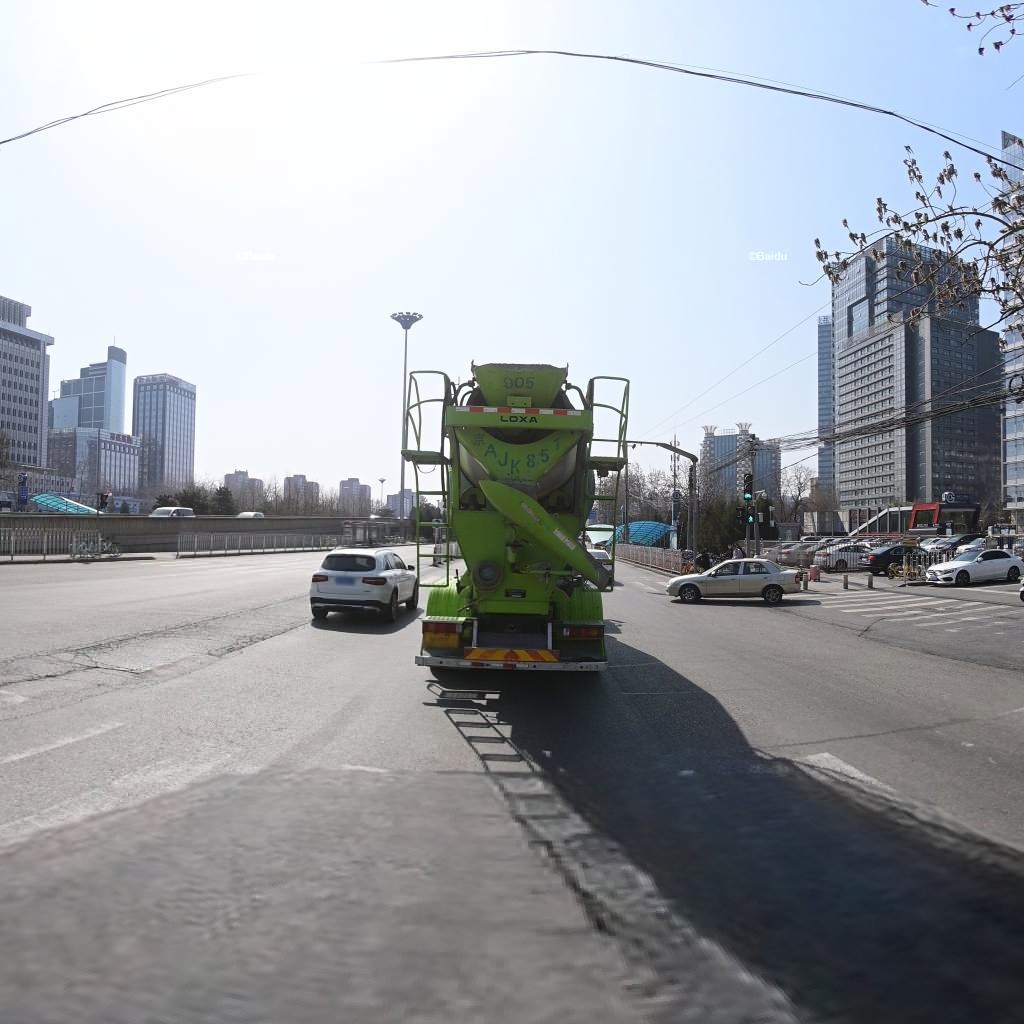
Region: Chaoyang
Road damage annotations: transverse crack, transverse patch, transverse patch, alligator crack, transverse patch